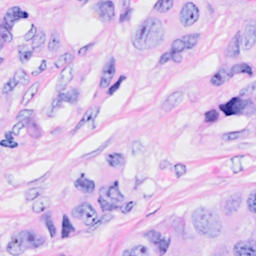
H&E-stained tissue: Breast